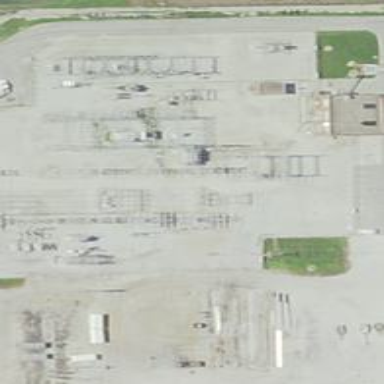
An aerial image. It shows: Outdoor power substation.